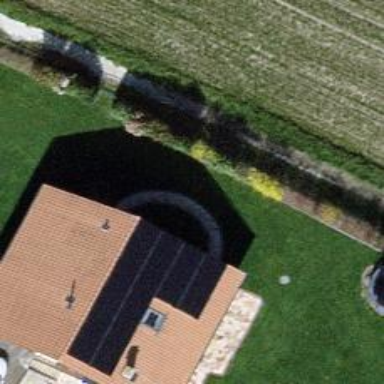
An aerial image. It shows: Simple house.